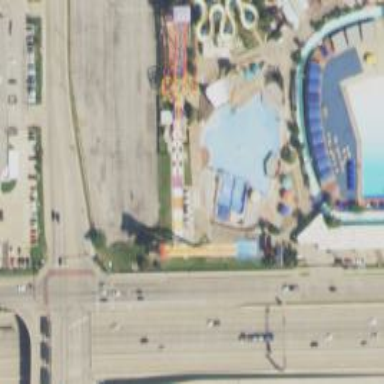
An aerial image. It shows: Water slide attraction.